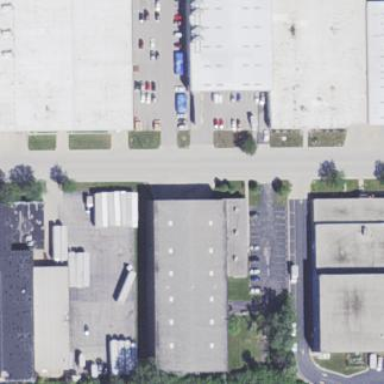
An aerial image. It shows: Warehouse building.